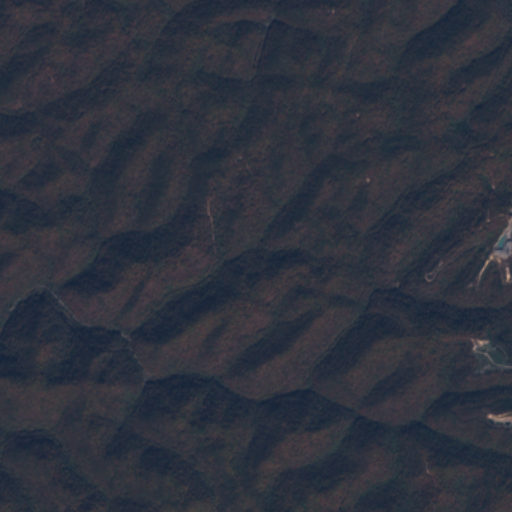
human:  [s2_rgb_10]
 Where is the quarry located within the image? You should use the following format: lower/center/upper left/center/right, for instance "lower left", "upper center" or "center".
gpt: The quarry is located in the lower right of the image.
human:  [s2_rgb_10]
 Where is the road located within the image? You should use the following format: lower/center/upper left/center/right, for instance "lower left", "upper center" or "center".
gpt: There is no road in the image.